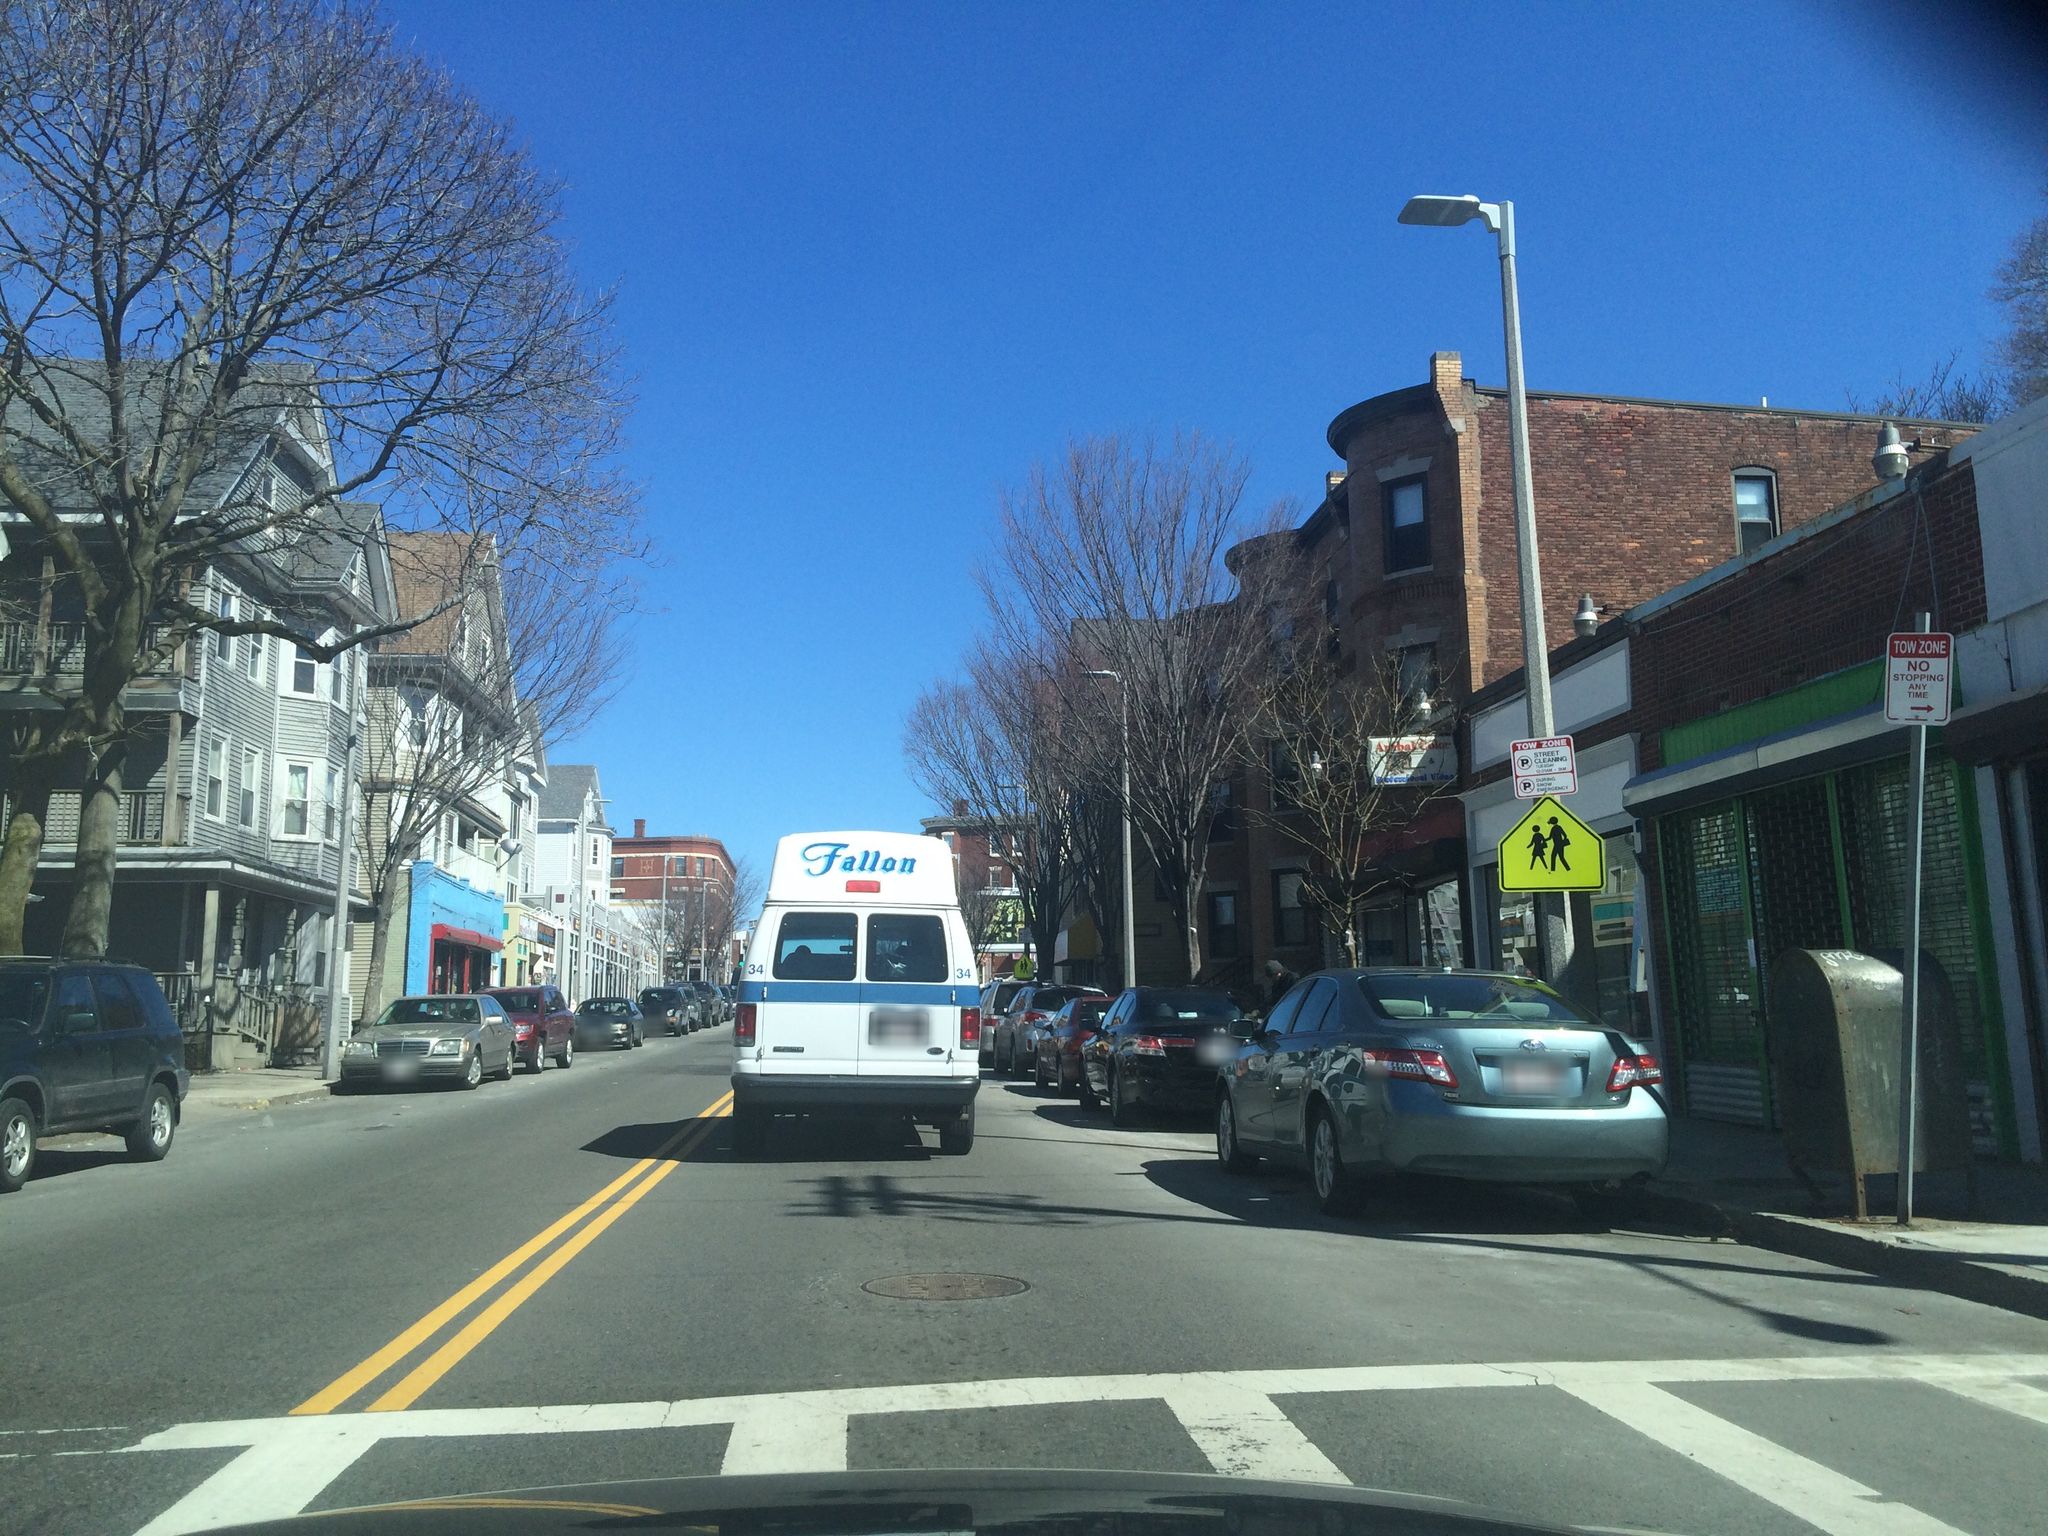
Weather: clear
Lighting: day
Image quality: good
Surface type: driving surface
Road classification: secondary
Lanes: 2
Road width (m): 19.8
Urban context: urban centre
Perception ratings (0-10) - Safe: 5.01, Lively: 9.18, Beautiful: 6.85, Boring: 2.65, Depressing: 0.97, Wealthy: 3.25